Question: I have this code, save as so.py:
'''
import gc
gc.set_debug(gc.DEBUG_STATS|gc.DEBUG_LEAK)
class GUI():
#########################################
def set_func(self):
self.functions = {}
self.functions[100] = self.userInput
#########################################
def userInput(self):
a = 1
g = GUI()
g.set_func()
print gc.collect()
print gc.garbage
'''
And this is the output:

I have two questions:
1. Why gc.collect() does not reports unreachable when first time import? Instead it reports unreachable only when reload().
2. Is there any quick way to fix this function mapping circular reference, i.e self.functions[100] = self.userInput ? Because my old project have a lot of this function mapping circular reference and i'm looking for a quick way/one line to change this codes. Currently what i do is "del g.functions" for all this functions at the end.
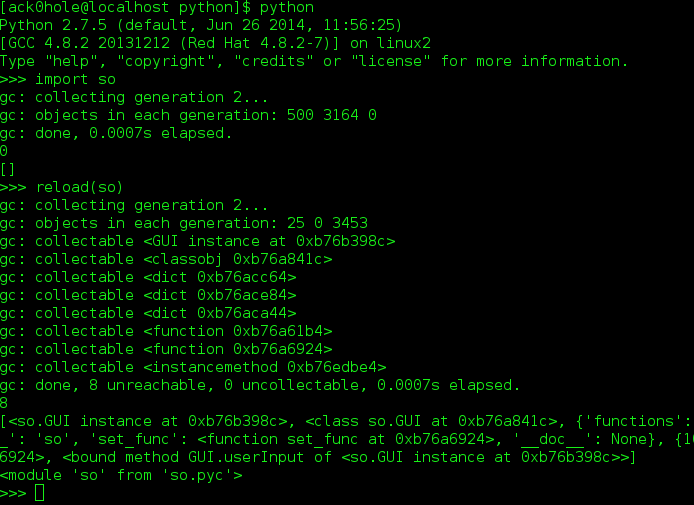
Answer: 1. The first time you import the module nothing is being collected because you have a reference to the so module and all other objects are referenced by it, so they are all alive and the garbage collector has nothing to collect. When you reload(so) what happens is that the module is reexecuted, overriding all previous references and thus now the old values don't have any reference anymore. You do have a reference cycle in: self.functions[100] = self.userInput
since self.userInput is a bound method it has a reference to self. So now self has a reference to the functions dictionary which has a reference to the userInput bound method which has a reference to self and the gc will collect those objects.
2. It depends by what you are trying to do. From your code is not clear how you are using that self.functions dictionary and depending on that different options may be viable. The simplest way to break the cycle is to simply not create the self.functions attribute, but pass the dictionary around explicitly. If self.functions only references bound methods you could store the name of the methods instead of the method itself: self.functions[100] = self.userInput.__name__
and then you can call the method doing: getattr(self, self.functions[100])()
or you can do: from operator import methodcaller
call_method = methodcaller(self.functions[100])
call_method(self) # calls self.userInput()
I don't really understand what do you mean by "Currently what i do is 'del g.functions' for all this functions at the end." Which functions are you talking about?
Also, is this really a problem? Are you experience a real memory leak?
Note that the garbage collector reports the objects as not as . This means that . So no memory leak should happen.
In fact adding 'del g.functions' is because the objects are going to be freed anyway, so the one line fix is to simply remove all those 'del' statements, since they don't do anything at all.
The fact that they are put into 'gc.garbage' is because 'gc.DEBUG_LEAK' implies the flag 'GC.DEBUG_SAVEALL' which makes the collector put all objects into the 'garbage' and not just the ones.